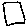
Label: square